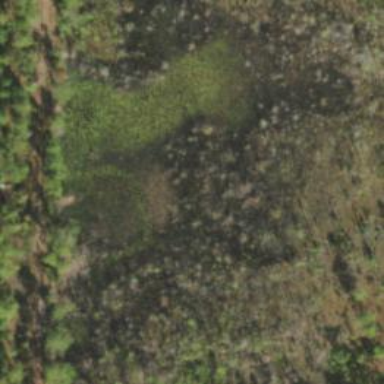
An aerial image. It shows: Marshy wetland area.